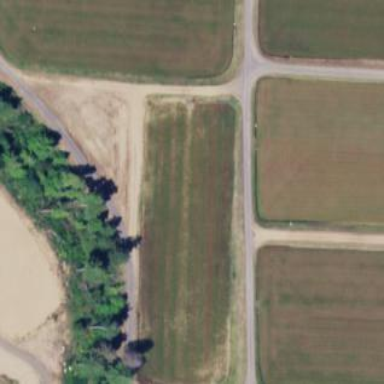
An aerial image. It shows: Farmland with cranberries as the main crop.